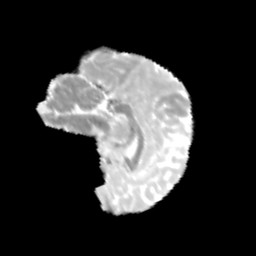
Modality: MD
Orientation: sagittal
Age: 10
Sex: male
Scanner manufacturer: siemens
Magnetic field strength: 3 T
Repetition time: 3.8 s
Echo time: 0.07 s